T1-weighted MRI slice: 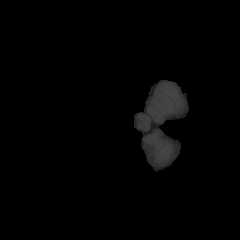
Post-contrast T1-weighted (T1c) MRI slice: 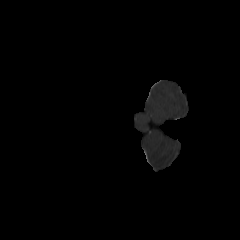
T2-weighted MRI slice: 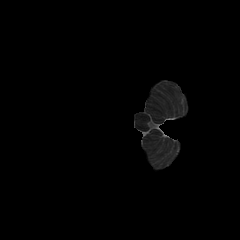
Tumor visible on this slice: no